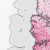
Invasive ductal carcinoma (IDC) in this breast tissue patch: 0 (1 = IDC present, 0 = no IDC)